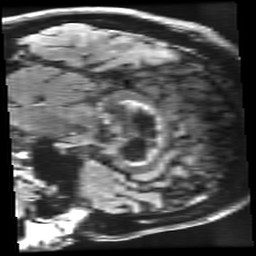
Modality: FLAIR
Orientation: sagittal
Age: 72
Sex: male
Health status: healthy
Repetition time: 12 s
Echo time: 0.09782 s